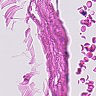
Metastatic tissue present: no